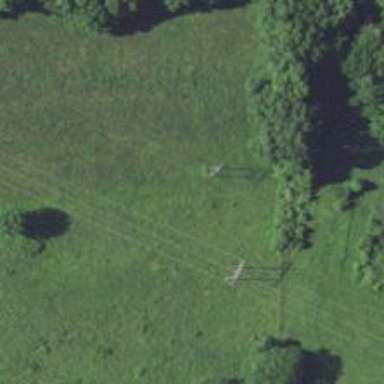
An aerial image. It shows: H-frame power tower with distinctive design.